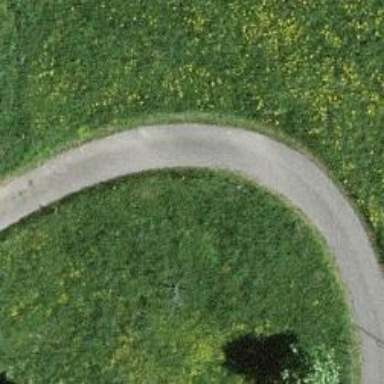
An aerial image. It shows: Asphalt road designated for service vehicles.